Question: This is my xml code:
'''
<manifest xmlns:android="http://schemas.android.com/apk/res/android"
package="com.init.Game99"
android:versionCode="1"
android:versionName="1.0" >
<uses-permission android:name="android.permission.WAKE_LOCK" />
<uses-permission android:name="android.permission.WRITE_EXTERNAL_STORAGE" />
<uses-permission android:name="android.permission.VIBRATE" />
<uses-permission android:name="android.permission.INTERNET" />
<uses-sdk
android:minSdkVersion="8"
android:targetSdkVersion="21" />
<application
android:allowBackup="true"
android:icon="@drawable/ic_launcher"
android:label="@string/app_name"
android:theme="@style/AppTheme" >
<activity
android:name="com.init.Game99_AndroidLibrary.NNGame"
android:configChanges="keyboard|keyboardHidden|orientation"
android:label="Game99-AndroidLibrary"
android:screenOrientation="portrait" >
<intent-filter>
<action android:name="android.intent.action.MAIN" />
<category android:name="android.intent.category.LAUNCHER" />
</intent-filter>
</activity>
</application>
'''
I am getting these two errors and I have no idea how to fix it. I have tried googling and from what i understand, application is a direct child of manifest and so on. I'm not entirely sure what it is i am doing wrong.
These are the errors I am getting:

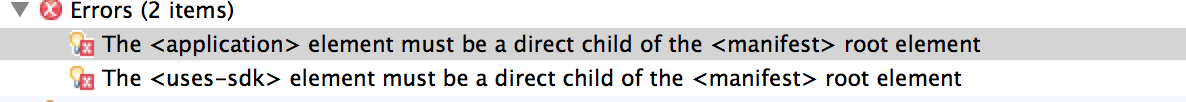
Answer: It should look something like this :
'''
<?xml version="1.0" encoding="utf-8"?>
<manifest xmlns:android="http://schemas.android.com/apk/res/android"
package="com.init.Game99"
android:versionCode="1"
android:versionName="1.0" >
<uses-permission android:name="android.permission.WAKE_LOCK" />
<uses-permission android:name="android.permission.WRITE_EXTERNAL_STORAGE" />
<uses-permission android:name="android.permission.VIBRATE" />
<uses-permission android:name="android.permission.INTERNET" />
<uses-sdk
android:minSdkVersion="8"
android:targetSdkVersion="21" />
<application
android:allowBackup="true"
android:icon="@drawable/ic_launcher"
android:label="@string/app_name"
android:theme="@style/AppTheme" >
<activity
android:name="com.init.Game99_AndroidLibrary.NNGame"
android:configChanges="keyboard|keyboardHidden|orientation"
android:label="Game99-AndroidLibrary"
android:screenOrientation="portrait" >
<intent-filter>
<action android:name="android.intent.action.MAIN" />
<category android:name="android.intent.category.LAUNCHER" />
</intent-filter>
</activity>
</application>
</manifest>
'''
Check whether you are enclosing the tags properly.